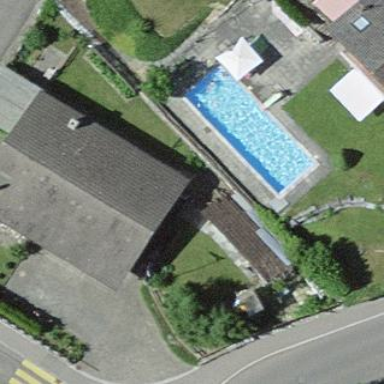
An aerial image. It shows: Swimming pool located in leisure land.